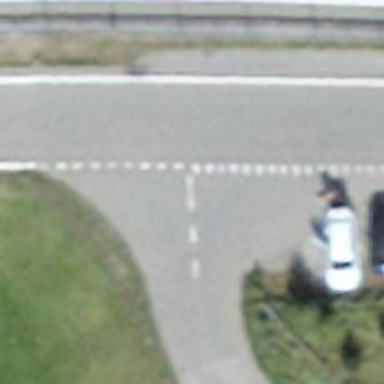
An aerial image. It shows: Road with "give way" sign.